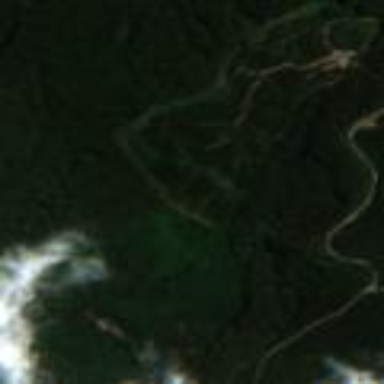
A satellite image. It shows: Forestry area.